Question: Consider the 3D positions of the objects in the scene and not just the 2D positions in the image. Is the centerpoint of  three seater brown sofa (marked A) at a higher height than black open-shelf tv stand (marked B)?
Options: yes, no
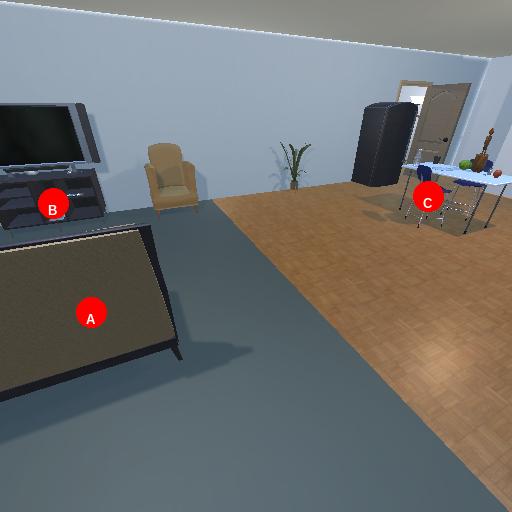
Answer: yes